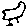
Label: bird